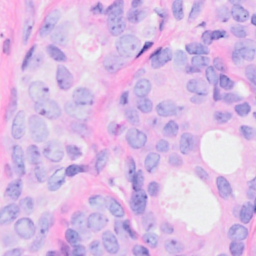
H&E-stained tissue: Breast